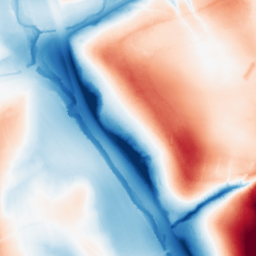
Category: classical
Decomposition family: gaussian_anisotropic
Decomposition parameters: sigma_x: 50
sigma_y: 10
Upsampling method: regularized
Upsampling parameters: scale: 4
lambda_reg: 0.01
Upsampling scale: 4